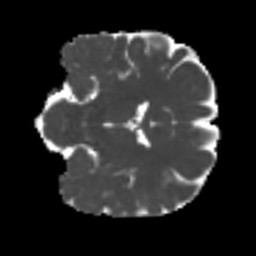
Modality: MD
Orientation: coronal
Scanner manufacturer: siemens
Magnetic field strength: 3 T
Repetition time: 4 s
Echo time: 0.0594 s